Question: If I fit a uni-variate data with normal distribution, how can i get back the fitted values in MATLAB.
I am using this simple example
'''
load hospital % data
x = hospital.Weight;
[mu sigma]=normfit(x) %normal fitting
%To visualize the pdf
xval=min(x):0.1:max(x)
yval=normpdf(xval,mu,sigma)
plot(xval,yval)
'''
yval is giving the probabilities of xval values. Now, If I would like to extract the fitted values of 'x' after approximating it with the above normal distribution, how do I do that?. As can be seen in the picture the y-axis values are the pdf and lies between 0 and 1, however I want the corresponding fitted values from the data that follows normal distribution.

Would the fitted values be x_fitted = yval*sigma + mu? !I think I am missing some basic maths here.
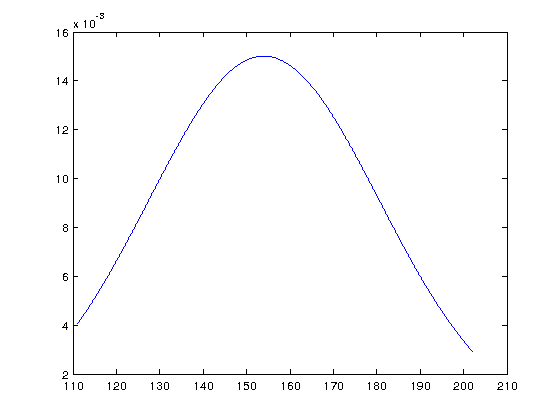
Answer: 'normfit' simply gives you the 'mu' and 'sigma' of the fitted normal pdf. From those you build that pdf with 'normpdf'. So the desired 'y' values for your input 'x' would be
'''
y = normpdf(x,mu,sigma)
'''
which you could plot with
'''
hold on
plot(x,y,'ro')
'''

Note that, with this procedure, the data lie exactly on the normal pdf, even if those data do not actually follow a normal distribution.